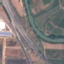
Label: Highway